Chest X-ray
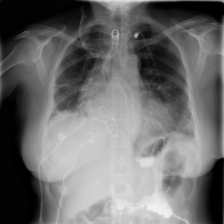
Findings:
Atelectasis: positive
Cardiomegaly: negative
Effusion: negative
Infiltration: negative
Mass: negative
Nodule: negative
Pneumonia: negative
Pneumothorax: negative
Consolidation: negative
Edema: negative
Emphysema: negative
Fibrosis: negative
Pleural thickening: negative
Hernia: negative